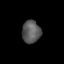
Tissue: prostate
Cell type: T cells
Senescence score: 0.7492
Nuclear area (px): 412
Mean DAPI intensity: 89.726